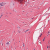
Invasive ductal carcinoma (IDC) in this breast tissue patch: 1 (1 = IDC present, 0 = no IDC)